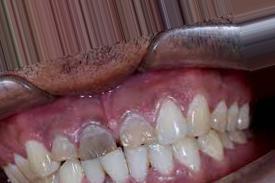
Condition: Tooth Discoloration